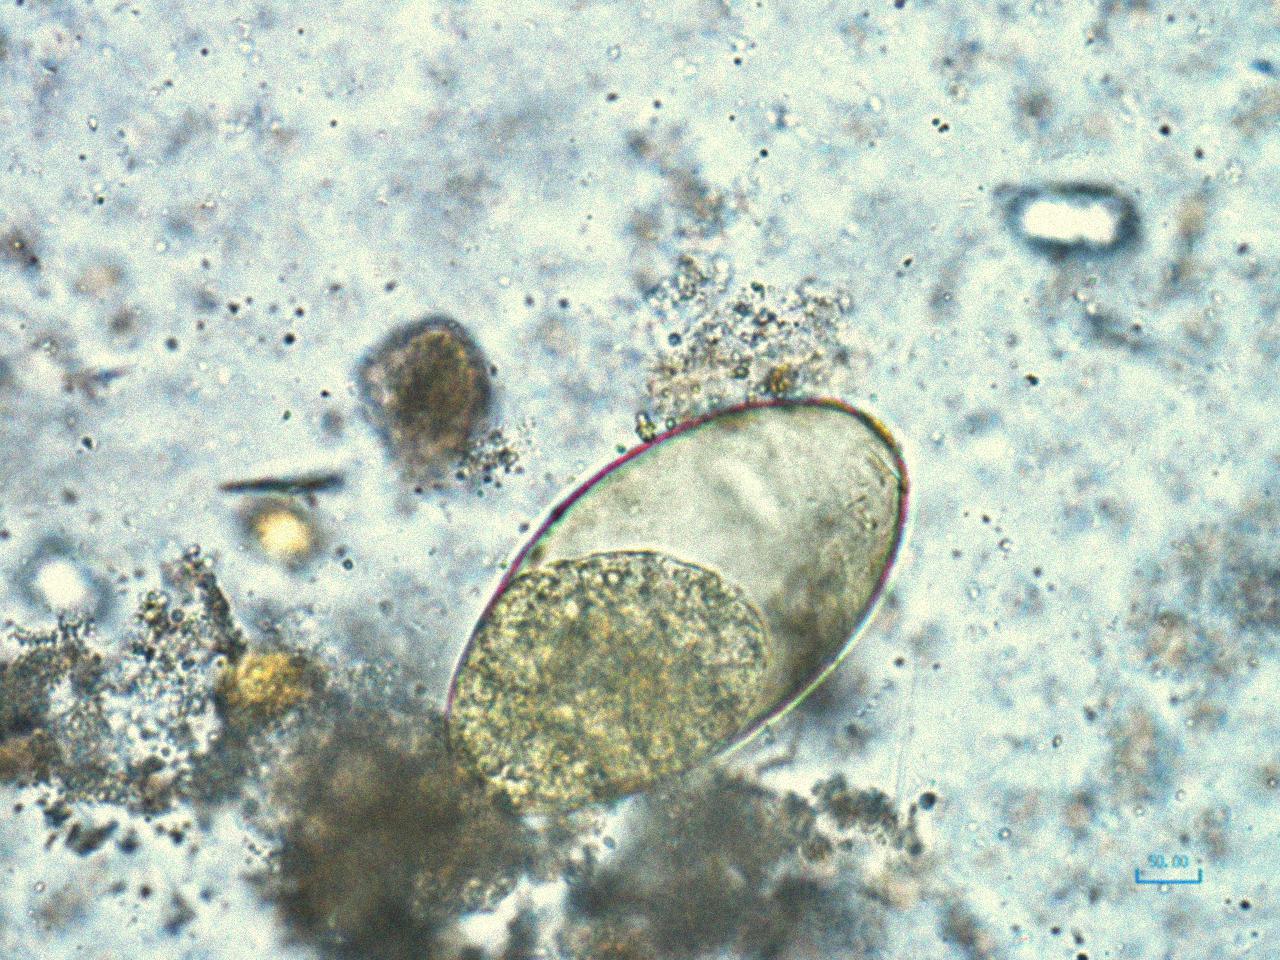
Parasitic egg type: Fasciolopsis buski